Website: macys
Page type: cart
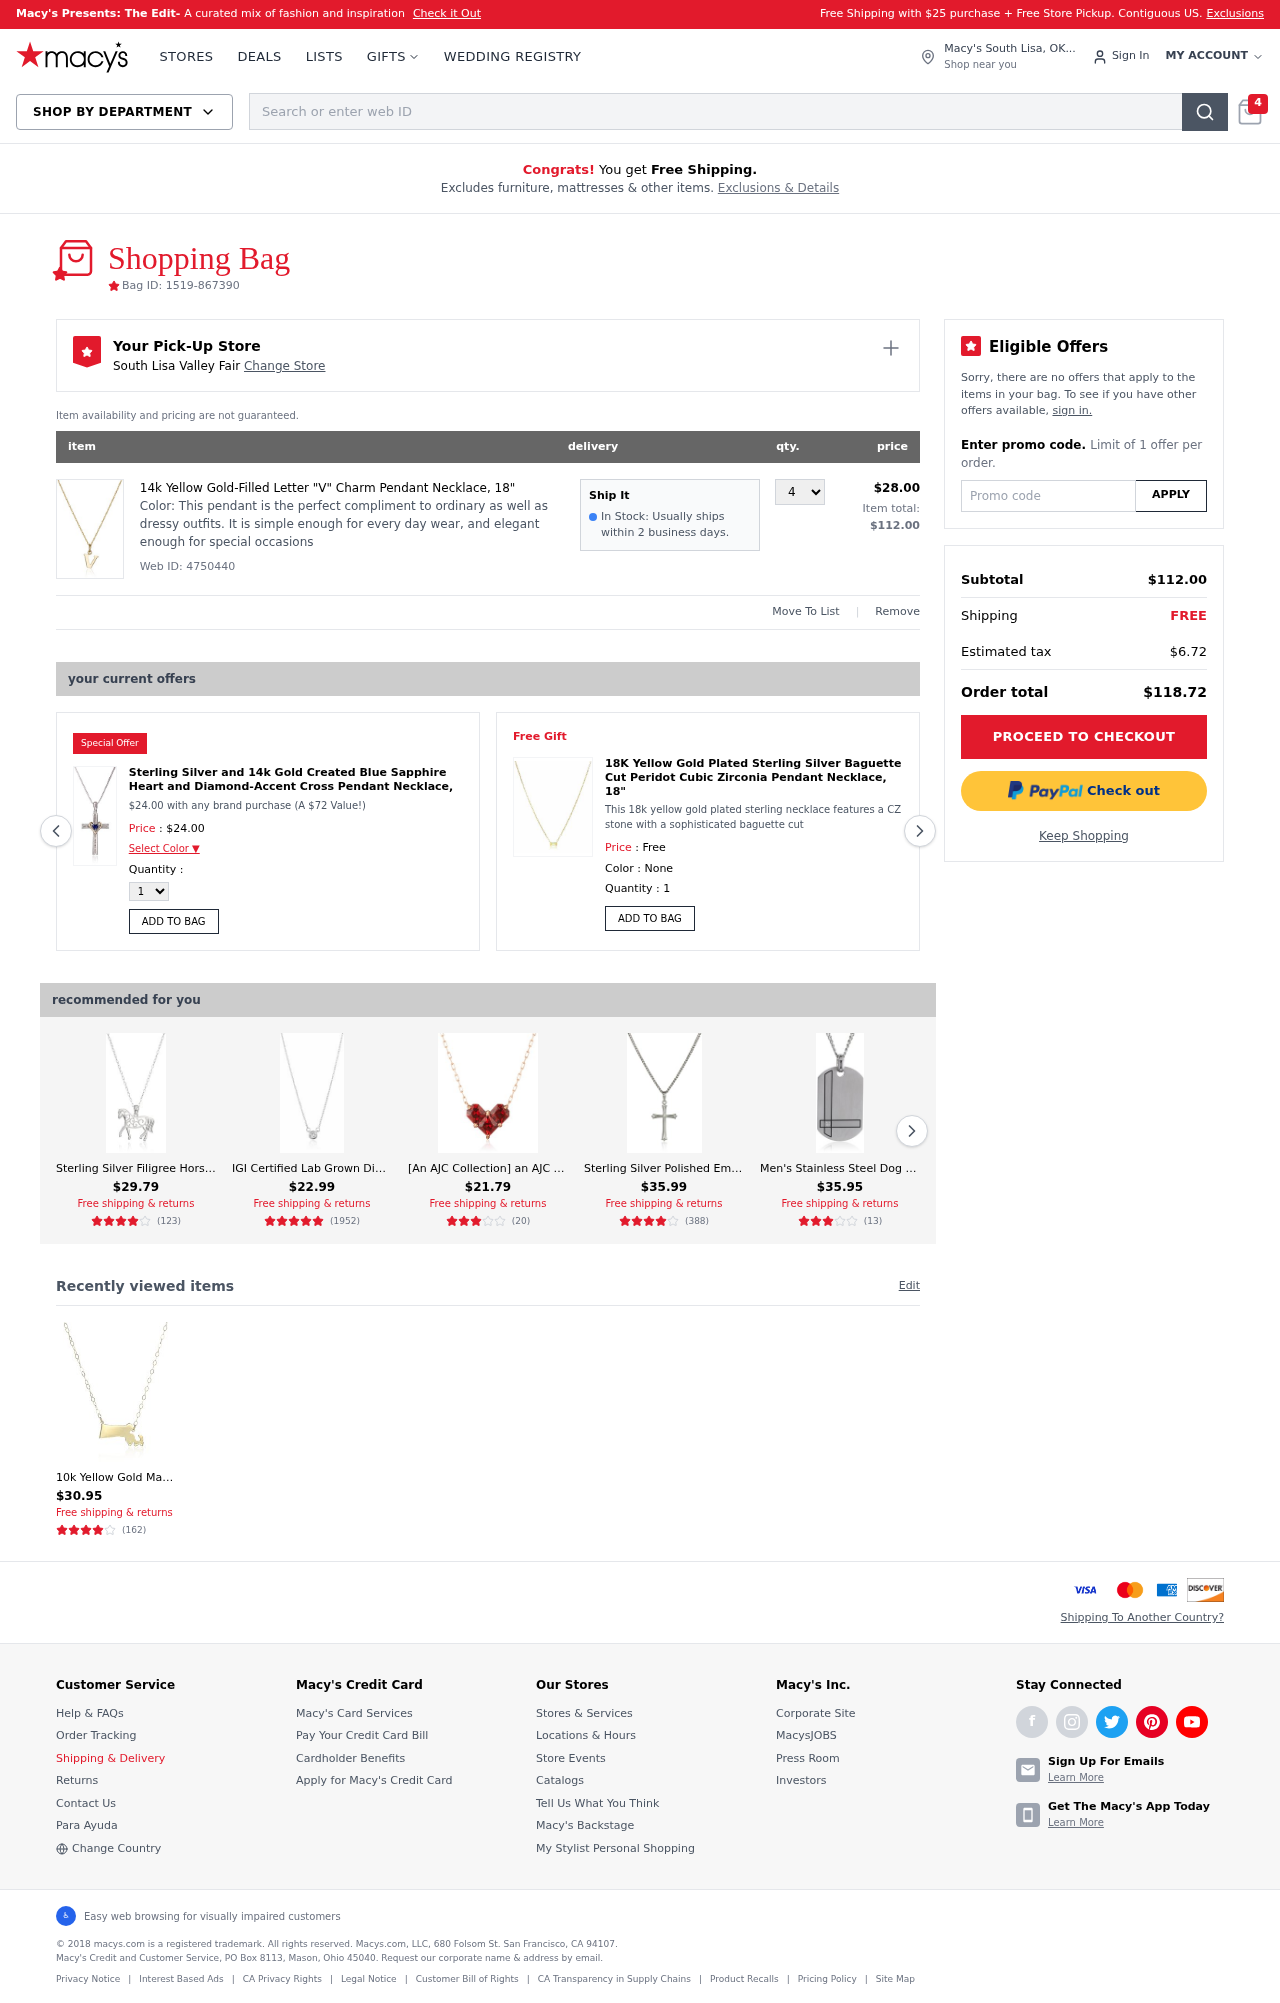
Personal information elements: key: PII_CITY
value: South Lisa Valley Fair Change Store
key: PII_CITY_STATE
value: South Lisa, OK
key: PII_PROMO_CODE
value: SUMMER16
Product elements: key: PRODUCT1_DESC
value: This pendant is the perfect compliment to ordinary as well as dressy outfits. It is simple enough for every day wear, and elegant enough for special occasions
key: PRODUCT1_NAME
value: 14k Yellow Gold-Filled Letter "V" Charm Pendant Necklace, 18"
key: PRODUCT1_PRICE
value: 28
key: PRODUCT1_QUANTITY
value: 4
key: PRODUCT2_NAME
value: Sterling Silver and 14k Gold Created Blue Sapphire Heart and Diamond-Accent Cross Pendant Necklace,
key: PRODUCT2_PRICE
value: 24
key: PRODUCT3_DESC
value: This 18k yellow gold plated sterling necklace features a CZ stone with a sophisticated baguette cut
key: PRODUCT3_NAME
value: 18K Yellow Gold Plated Sterling Silver Baguette Cut Peridot Cubic Zirconia Pendant Necklace, 18"
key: PRODUCT4_NAME
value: Sterling Silver Filigree Horse Pendant Necklace, 18"
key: PRODUCT4_NUM_RATINGS
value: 123
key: PRODUCT4_PRICE
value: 29.79
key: PRODUCT4_RATING
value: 3.7
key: PRODUCT5_NAME
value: IGI Certified Lab Grown Diamond Bezel-Set Necklace in 14k White Gold (1.0 CT.TW, I-J Color, SI1-SI2
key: PRODUCT5_NUM_RATINGS
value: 1952
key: PRODUCT5_PRICE
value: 22.99
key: PRODUCT5_RATING
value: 4.8
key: PRODUCT6_NAME
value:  [An AJC Collection] an AJC Collection January birthstone garnet K10 Pink Gold Heart Motif Necklace
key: PRODUCT6_NUM_RATINGS
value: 20
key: PRODUCT6_PRICE
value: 21.79
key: PRODUCT6_RATING
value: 3.1
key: PRODUCT7_NAME
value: Sterling Silver Polished Embossed Cross Pendant Necklace , 18"
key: PRODUCT7_NUM_RATINGS
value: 388
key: PRODUCT7_PRICE
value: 35.99
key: PRODUCT7_RATING
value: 4.2
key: PRODUCT8_NAME
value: Men's Stainless Steel Dog Tag Pendant Necklace (.02 cttw), 24"
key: PRODUCT8_NUM_RATINGS
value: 13
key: PRODUCT8_PRICE
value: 35.95
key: PRODUCT8_RATING
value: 3.3
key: PRODUCT9_NAME
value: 10k Yellow Gold Massachusetts State Pendant Necklace, 16"+2" Extender
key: PRODUCT9_NUM_RATINGS
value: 162
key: PRODUCT9_PRICE
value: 30.95
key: PRODUCT9_RATING
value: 4.1
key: PRODUCT2_DESC
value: $24.00 with any brand purchase (A $72 Value!)
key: PRODUCT1_WEB_ID
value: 4750440
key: PRODUCT1_TOTAL
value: $112.00
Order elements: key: ORDER_NUM_ITEMS
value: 4
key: ORDER_ID
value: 1519-867390
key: ORDER_SUBTOTAL
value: $112.00
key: ORDER_TAX
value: $6.72
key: ORDER_TOTAL
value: $118.72
Search elements: key: HEADER_SEARCH
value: Search or enter web ID